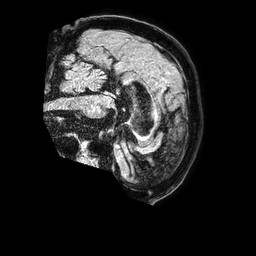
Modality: FLAIR
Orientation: sagittal
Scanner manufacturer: philips
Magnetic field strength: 1.5 T
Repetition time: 4.8 s
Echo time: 0.3 s